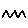
Label: zigzag